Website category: auto
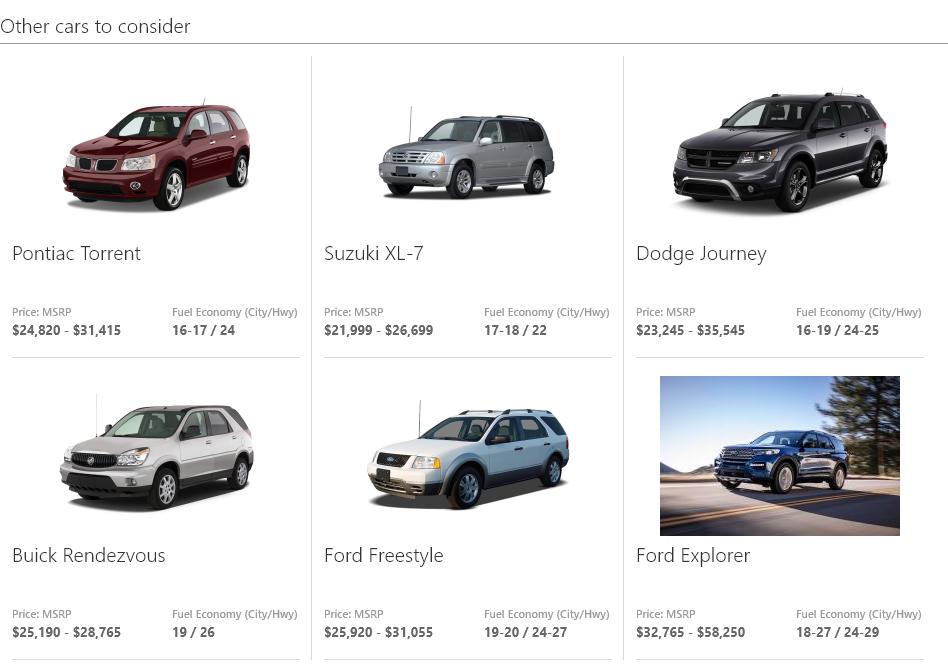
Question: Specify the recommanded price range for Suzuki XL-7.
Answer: $21,999 - $26,699

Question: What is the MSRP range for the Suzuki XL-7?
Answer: $21,999 - $26,699

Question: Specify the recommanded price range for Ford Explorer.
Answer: $32,765 - $58,250

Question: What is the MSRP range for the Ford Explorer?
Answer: $32,765 - $58,250

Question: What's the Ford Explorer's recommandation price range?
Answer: $32,765 - $58,250

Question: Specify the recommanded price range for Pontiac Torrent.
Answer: $24,820 - $31,415

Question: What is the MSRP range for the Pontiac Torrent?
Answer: $24,820 - $31,415

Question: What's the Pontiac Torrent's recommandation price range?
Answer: $24,820 - $31,415

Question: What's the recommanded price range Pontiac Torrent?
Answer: $24,820 - $31,415

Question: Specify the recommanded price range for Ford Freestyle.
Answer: $25,920 - $31,055

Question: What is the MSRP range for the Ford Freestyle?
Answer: $25,920 - $31,055

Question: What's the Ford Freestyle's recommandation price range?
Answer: $25,920 - $31,055

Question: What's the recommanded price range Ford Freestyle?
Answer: $25,920 - $31,055

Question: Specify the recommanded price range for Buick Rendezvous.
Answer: $25,190 - $28,765

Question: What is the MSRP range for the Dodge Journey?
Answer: $23,245 - $35,545

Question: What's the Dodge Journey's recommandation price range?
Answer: $23,245 - $35,545

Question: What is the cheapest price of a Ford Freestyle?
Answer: $25,920

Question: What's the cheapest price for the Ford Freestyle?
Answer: $25,920

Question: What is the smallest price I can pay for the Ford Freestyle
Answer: $25,920

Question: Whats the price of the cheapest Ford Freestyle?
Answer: $25,920

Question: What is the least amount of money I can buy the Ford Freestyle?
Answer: $25,920

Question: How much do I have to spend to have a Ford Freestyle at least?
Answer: $25,920

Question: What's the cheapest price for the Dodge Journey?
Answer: $23,245

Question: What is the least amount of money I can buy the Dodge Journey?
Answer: $23,245

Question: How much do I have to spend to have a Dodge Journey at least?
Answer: $23,245

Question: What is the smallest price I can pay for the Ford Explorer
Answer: $32,765

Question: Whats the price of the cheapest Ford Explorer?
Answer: $32,765

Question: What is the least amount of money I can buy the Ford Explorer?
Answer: $32,765

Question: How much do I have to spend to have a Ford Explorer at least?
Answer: $32,765

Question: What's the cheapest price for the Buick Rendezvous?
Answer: $25,190

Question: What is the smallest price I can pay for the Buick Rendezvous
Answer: $25,190

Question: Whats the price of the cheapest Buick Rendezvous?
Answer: $25,190

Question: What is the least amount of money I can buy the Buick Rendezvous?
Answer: $25,190

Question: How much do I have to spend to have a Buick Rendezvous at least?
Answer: $25,190

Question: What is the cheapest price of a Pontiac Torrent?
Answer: $24,820

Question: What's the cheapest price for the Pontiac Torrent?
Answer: $24,820

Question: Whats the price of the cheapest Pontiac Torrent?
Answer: $24,820

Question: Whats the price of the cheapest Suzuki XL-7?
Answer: $21,999

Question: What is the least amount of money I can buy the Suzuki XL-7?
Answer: $21,999

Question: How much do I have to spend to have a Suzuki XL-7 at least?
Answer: $21,999

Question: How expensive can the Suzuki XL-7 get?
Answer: $26,699

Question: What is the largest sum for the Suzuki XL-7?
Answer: $26,699

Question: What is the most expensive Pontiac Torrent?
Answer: $31,415

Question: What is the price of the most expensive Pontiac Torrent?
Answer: $31,415

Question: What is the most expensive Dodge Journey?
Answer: $35,545

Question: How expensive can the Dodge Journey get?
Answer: $35,545

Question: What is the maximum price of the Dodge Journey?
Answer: $35,545

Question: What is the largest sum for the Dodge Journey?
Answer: $35,545

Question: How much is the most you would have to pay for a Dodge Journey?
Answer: $35,545

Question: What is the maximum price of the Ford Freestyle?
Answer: $31,055

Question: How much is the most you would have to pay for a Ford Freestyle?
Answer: $31,055

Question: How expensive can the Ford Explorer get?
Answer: $58,250

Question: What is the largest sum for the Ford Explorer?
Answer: $58,250

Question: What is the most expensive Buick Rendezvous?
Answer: $28,765

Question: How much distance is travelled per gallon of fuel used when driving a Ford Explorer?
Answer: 18-27 / 24-29

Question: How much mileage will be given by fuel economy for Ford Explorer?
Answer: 18-27 / 24-29

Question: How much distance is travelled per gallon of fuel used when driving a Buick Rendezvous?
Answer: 19 / 26

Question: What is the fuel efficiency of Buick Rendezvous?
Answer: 19 / 26

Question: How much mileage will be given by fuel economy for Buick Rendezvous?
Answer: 19 / 26

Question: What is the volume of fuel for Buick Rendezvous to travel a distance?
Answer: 19 / 26

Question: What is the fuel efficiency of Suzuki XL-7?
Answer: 17-18 / 22

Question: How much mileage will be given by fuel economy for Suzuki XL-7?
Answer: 17-18 / 22

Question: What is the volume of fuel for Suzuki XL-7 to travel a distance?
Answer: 17-18 / 22

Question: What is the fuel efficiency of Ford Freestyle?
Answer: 19-20 / 24-27